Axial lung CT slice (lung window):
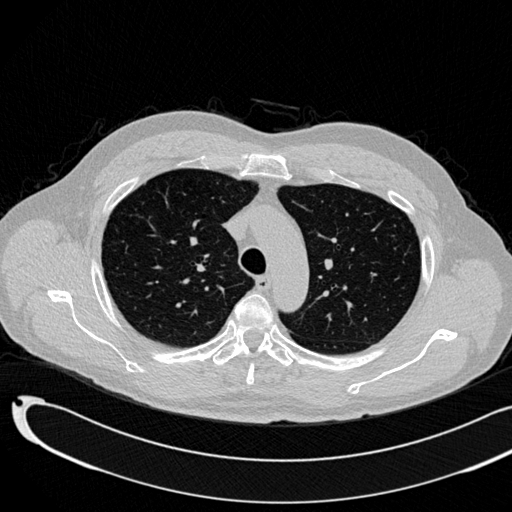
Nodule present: no